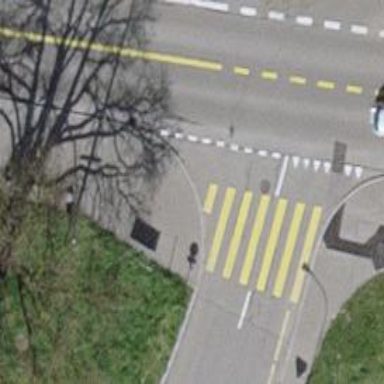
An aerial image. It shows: Kerb barrier.